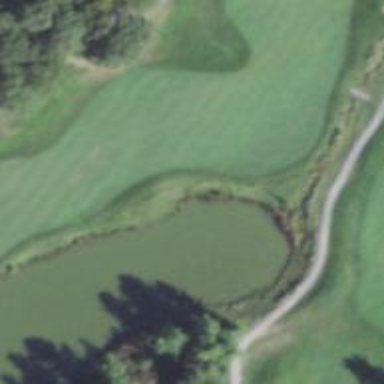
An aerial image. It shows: Golf fairway surrounded by grass.